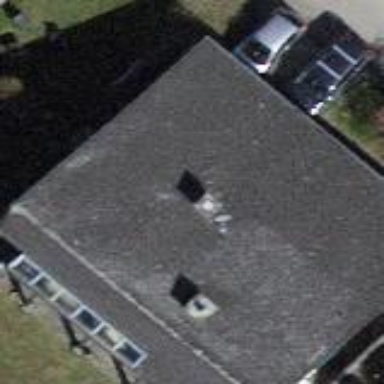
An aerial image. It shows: Building with flat roof.